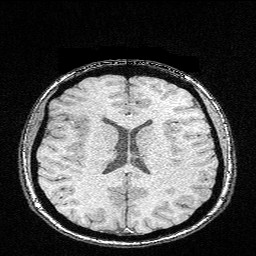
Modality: FLASH
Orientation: coronal
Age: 24
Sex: female